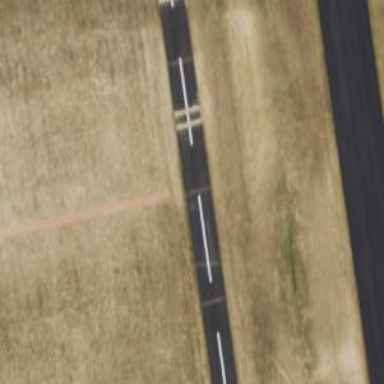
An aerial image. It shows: Runway surface made of asphalt at airport.